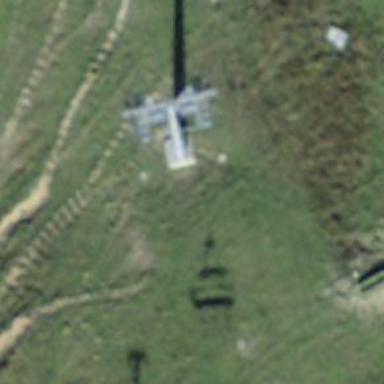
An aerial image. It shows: Pylon used for aerialway.